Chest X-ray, PA view. Patient: 52 years old, sex M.
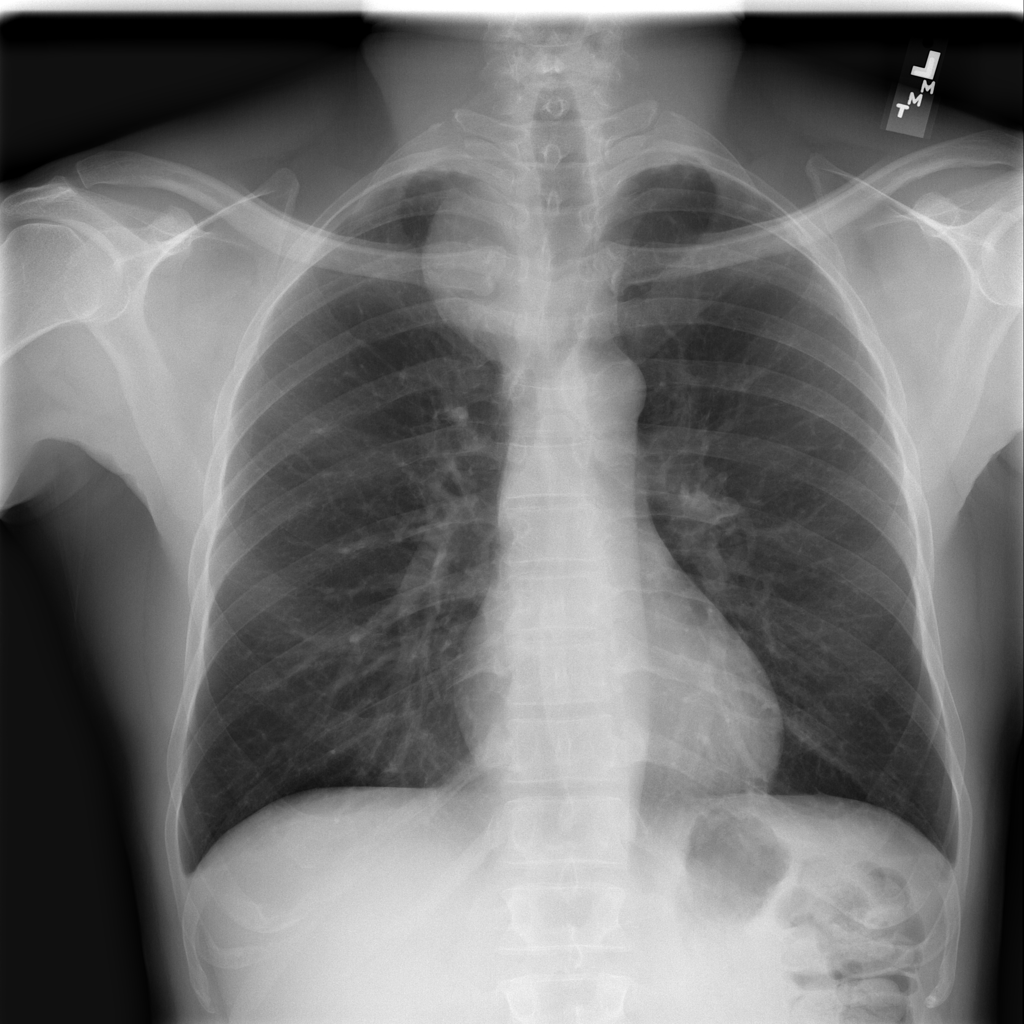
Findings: No Finding